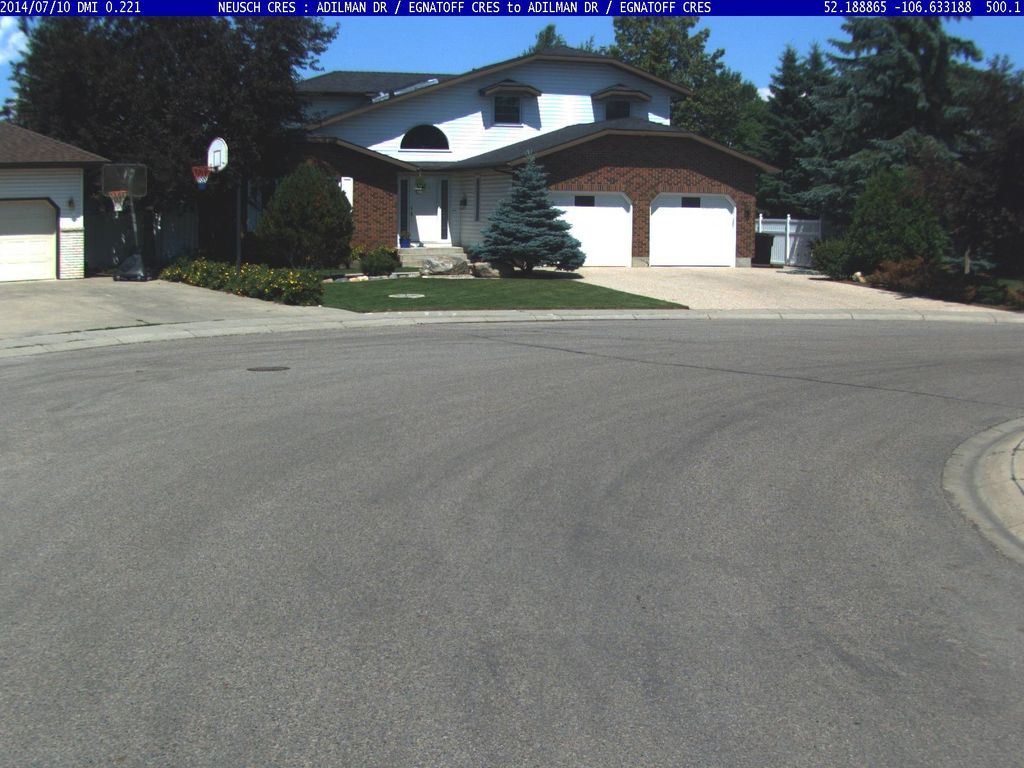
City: saskatoon